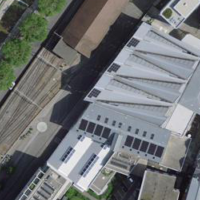
EUNIS habitat code: 54
Species observed at this site:
Aythya fuligula
Larus canus